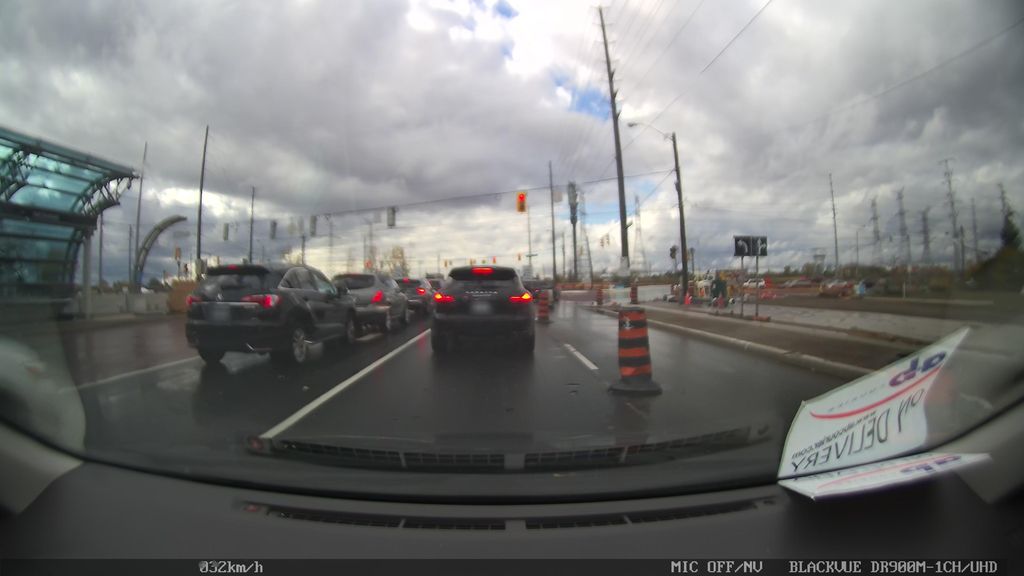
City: toronto